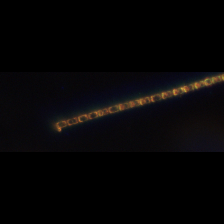
Taxon: Skeletonema
Group: Diatoms